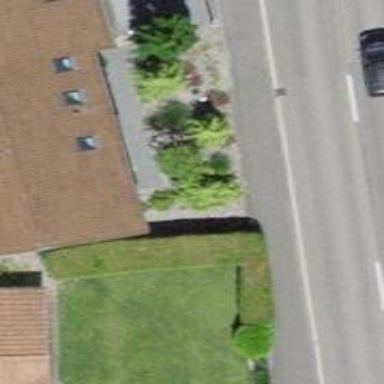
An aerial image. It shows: Hedge barrier.